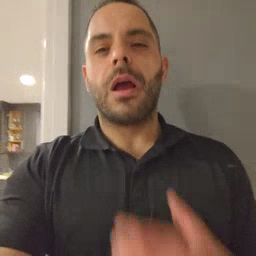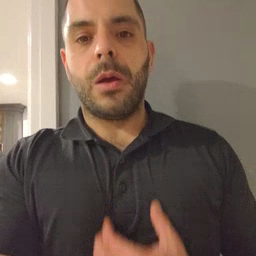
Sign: hungry